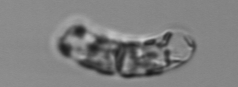
Label: Guinardia_striata